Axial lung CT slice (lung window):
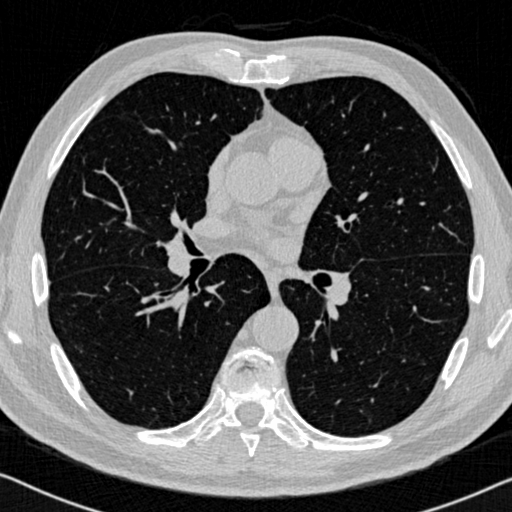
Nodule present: no